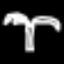
Label: palm tree